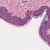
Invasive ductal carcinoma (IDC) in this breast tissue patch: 0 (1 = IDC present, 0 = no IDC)